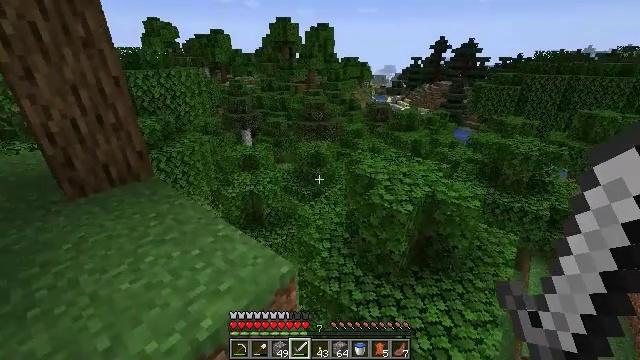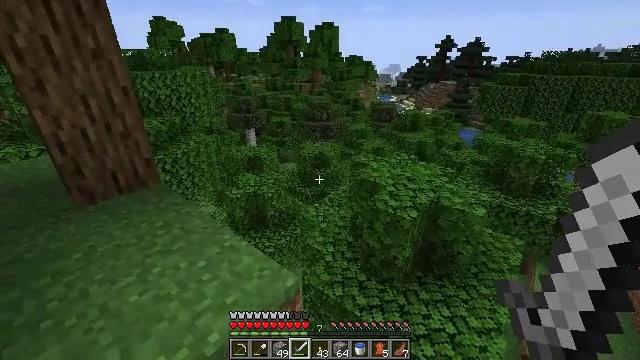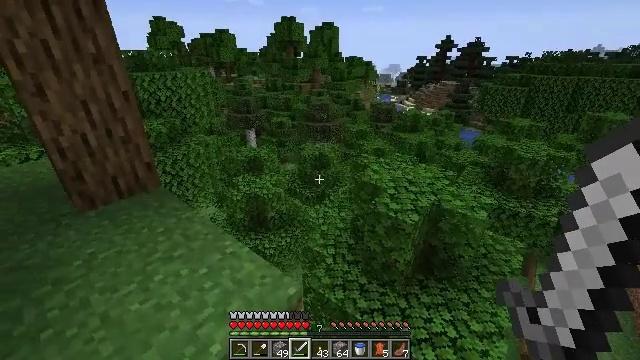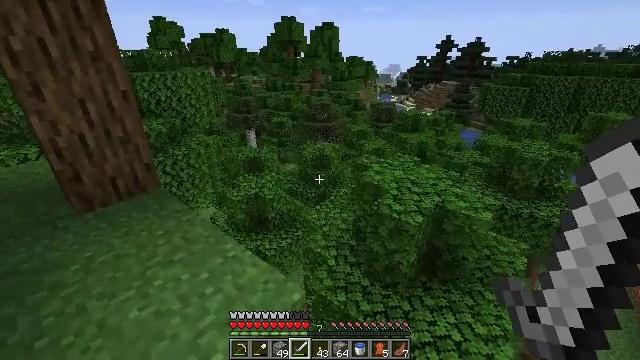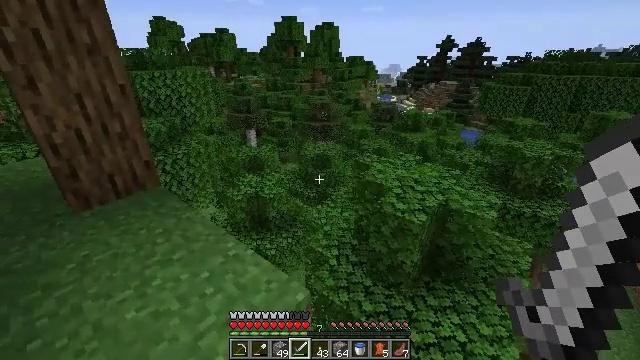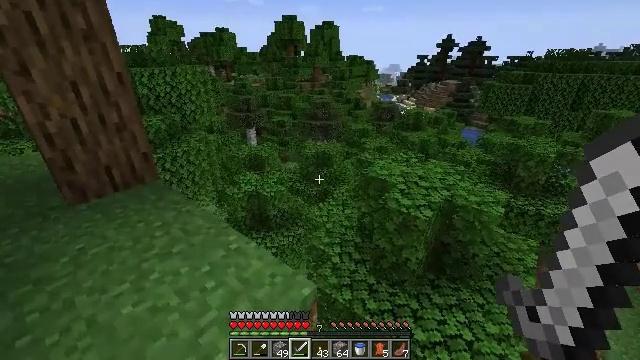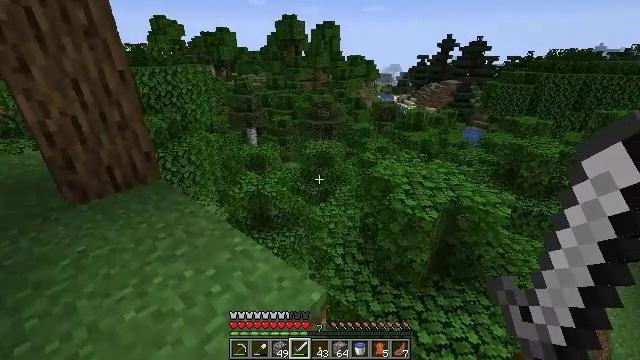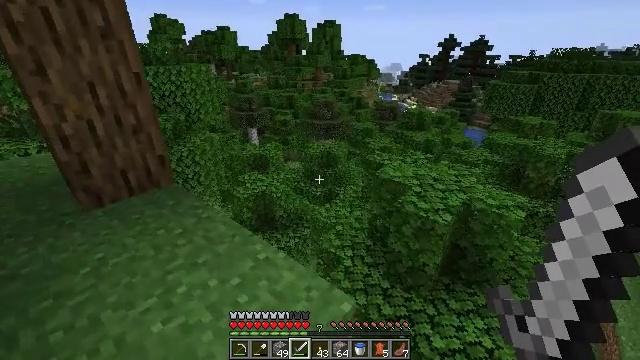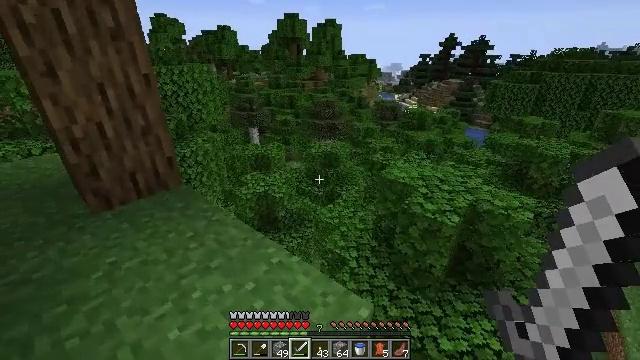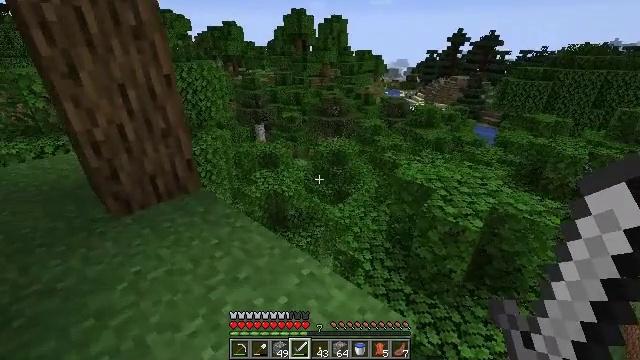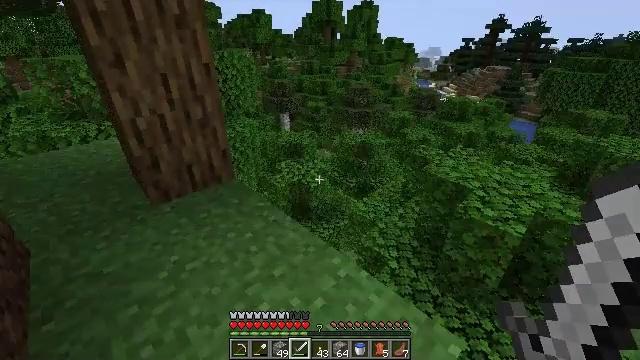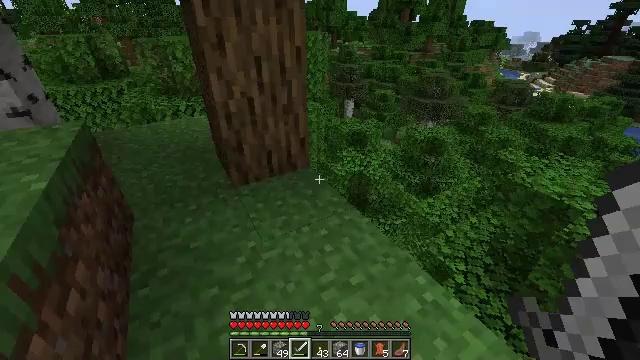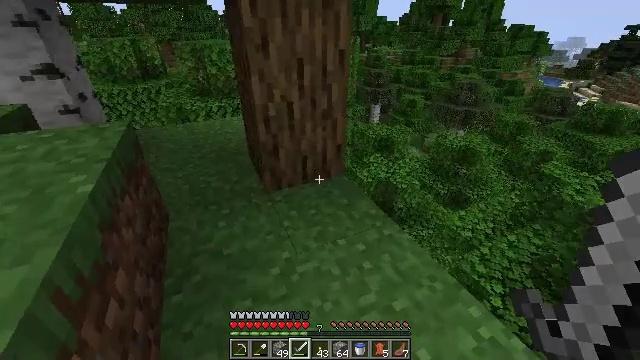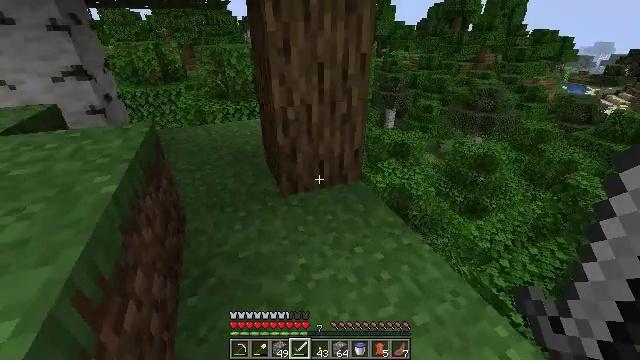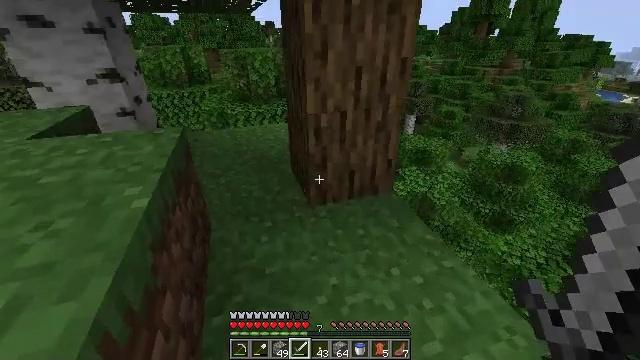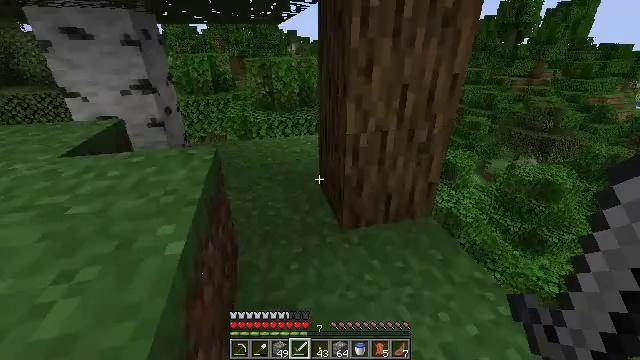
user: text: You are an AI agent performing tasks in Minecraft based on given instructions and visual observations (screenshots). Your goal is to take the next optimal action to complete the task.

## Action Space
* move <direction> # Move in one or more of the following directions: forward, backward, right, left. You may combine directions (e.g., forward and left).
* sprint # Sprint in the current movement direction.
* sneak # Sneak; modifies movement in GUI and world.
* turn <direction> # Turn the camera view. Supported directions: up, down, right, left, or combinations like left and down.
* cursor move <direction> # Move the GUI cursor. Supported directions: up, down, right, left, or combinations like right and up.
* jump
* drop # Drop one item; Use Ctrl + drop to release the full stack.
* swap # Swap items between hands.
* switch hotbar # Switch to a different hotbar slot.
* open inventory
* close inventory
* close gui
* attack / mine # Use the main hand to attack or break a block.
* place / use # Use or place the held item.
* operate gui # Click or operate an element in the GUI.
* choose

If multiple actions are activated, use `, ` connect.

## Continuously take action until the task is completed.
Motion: motion action
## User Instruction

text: Remove a peony from the inventory.
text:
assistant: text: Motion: move forward and move left, jump
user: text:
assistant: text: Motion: move forward and move left
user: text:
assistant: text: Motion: move forward and move left
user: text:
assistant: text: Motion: move left
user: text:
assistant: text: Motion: move left
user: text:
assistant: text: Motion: move left
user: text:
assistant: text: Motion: move left
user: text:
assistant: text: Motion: move forward and move left
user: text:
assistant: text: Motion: move forward and move left, turn left
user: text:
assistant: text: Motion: move forward and move left, turn left and down
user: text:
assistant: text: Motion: move forward and move left, turn left and down
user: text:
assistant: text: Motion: move forward and move left, turn left
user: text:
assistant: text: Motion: move forward and move left, turn left
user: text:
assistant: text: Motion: move forward and move left, turn left
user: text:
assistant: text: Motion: move forward and move left, turn left and up
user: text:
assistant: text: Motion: move forward, turn left and up
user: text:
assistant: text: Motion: move forward, turn left
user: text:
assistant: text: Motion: move forward
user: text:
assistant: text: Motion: move forward
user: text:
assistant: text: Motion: move forward, turn up
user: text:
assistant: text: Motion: move forward
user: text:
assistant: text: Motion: move forward
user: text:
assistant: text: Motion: move forward, sprint
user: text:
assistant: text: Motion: move forward, sprint, turn left
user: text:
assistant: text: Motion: move forward, sprint, turn left
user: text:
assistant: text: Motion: move forward, sprint, turn left and down
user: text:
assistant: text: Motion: move forward, sprint, turn left and down
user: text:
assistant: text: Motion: move forward, sprint, turn left and down
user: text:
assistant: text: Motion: move forward, sprint, turn left and down
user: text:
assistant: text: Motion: move forward, sprint, turn left and down